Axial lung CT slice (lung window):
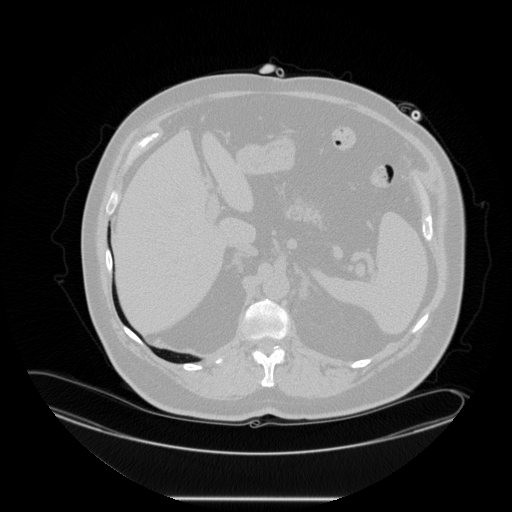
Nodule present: no